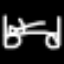
Label: bed